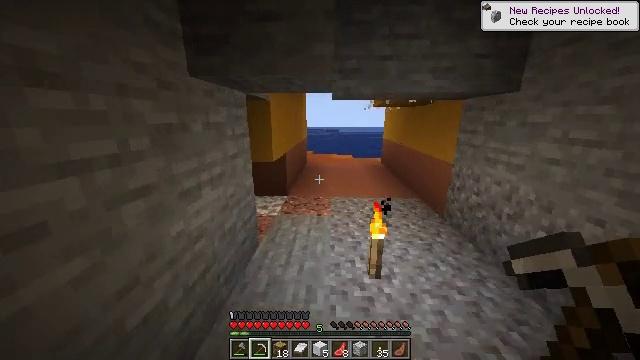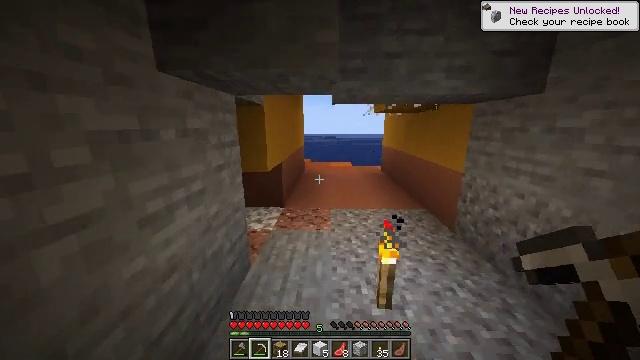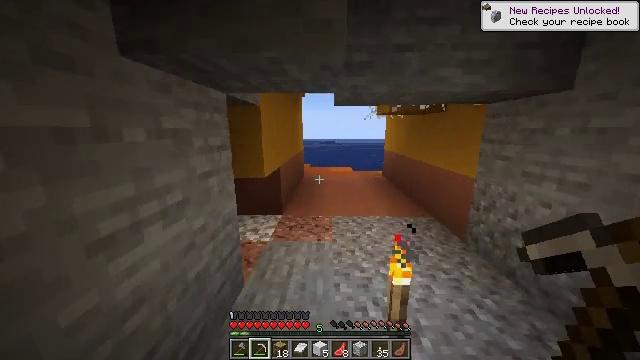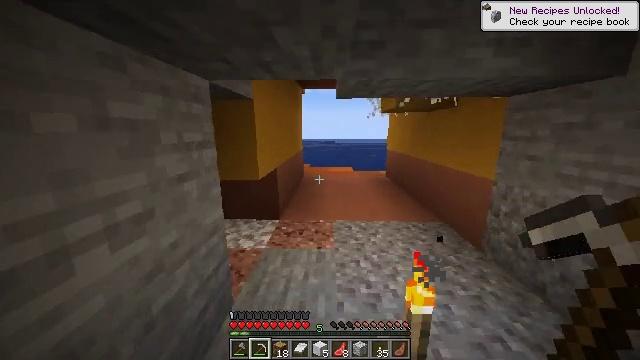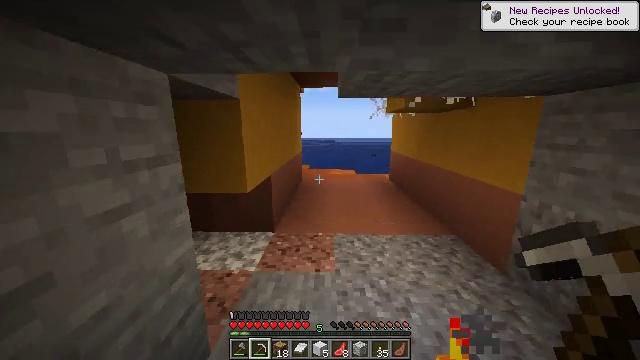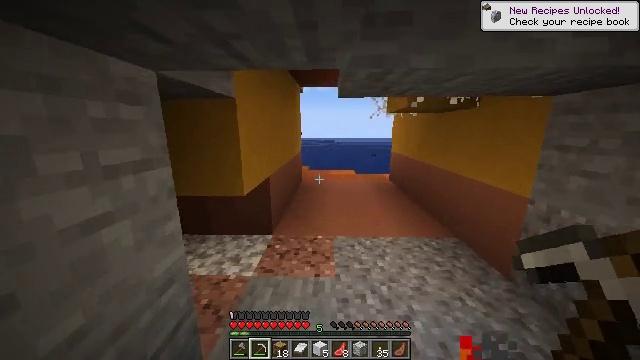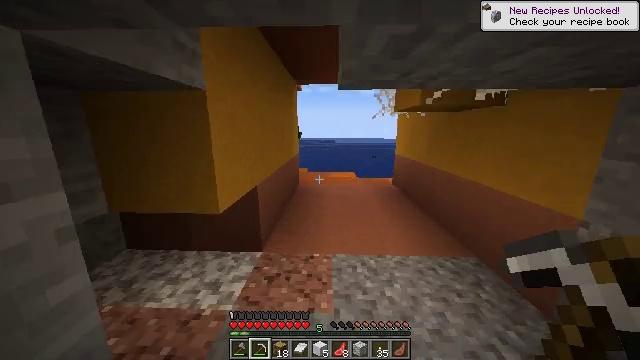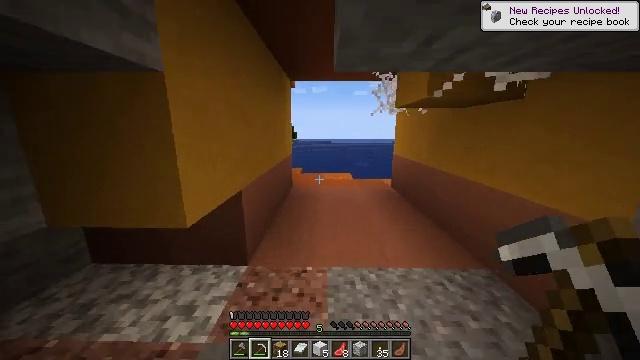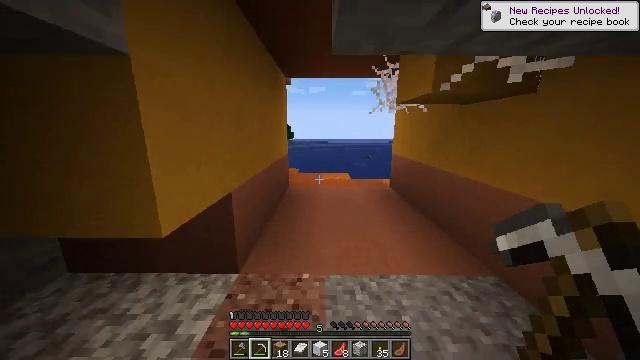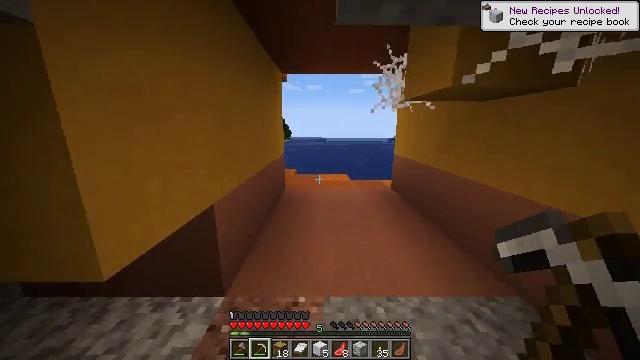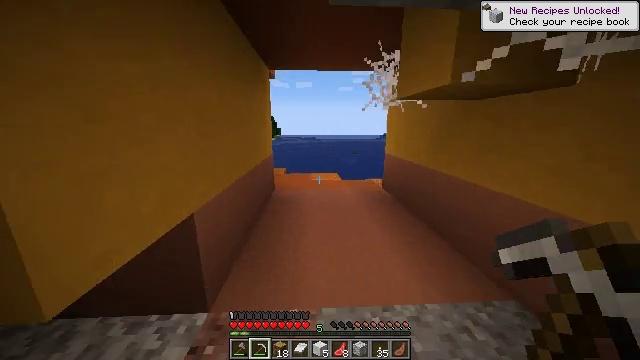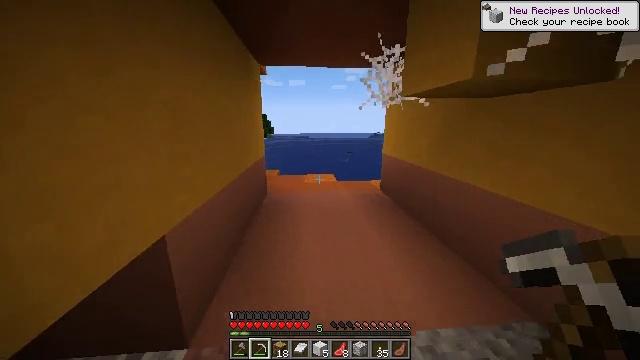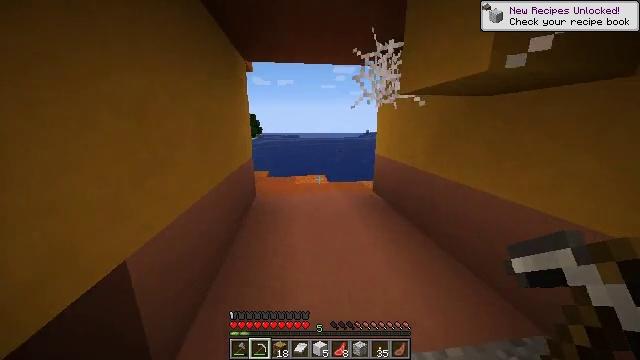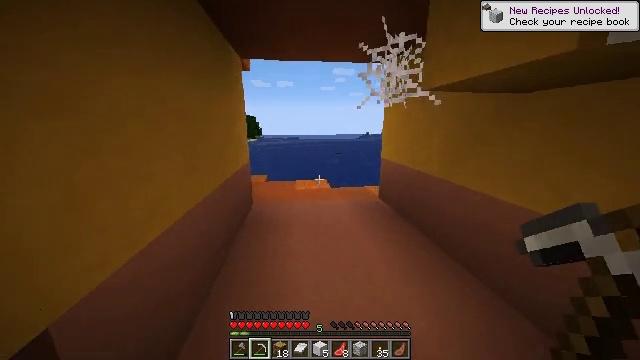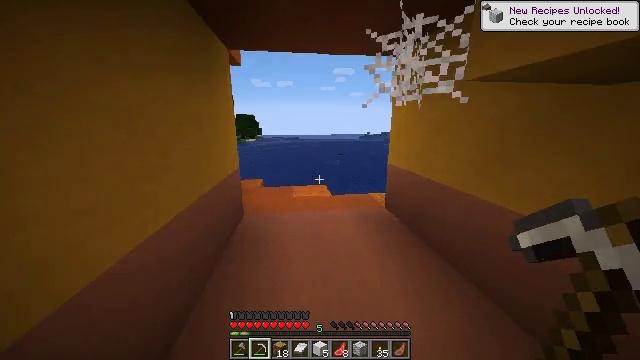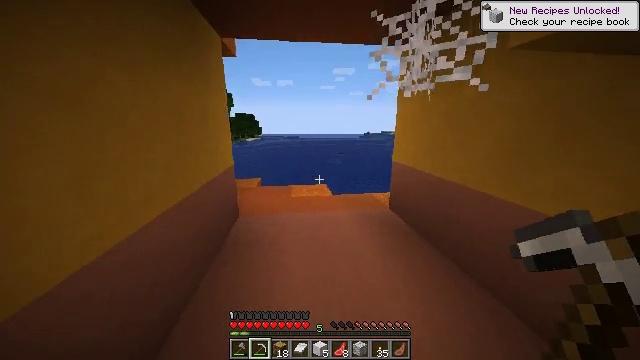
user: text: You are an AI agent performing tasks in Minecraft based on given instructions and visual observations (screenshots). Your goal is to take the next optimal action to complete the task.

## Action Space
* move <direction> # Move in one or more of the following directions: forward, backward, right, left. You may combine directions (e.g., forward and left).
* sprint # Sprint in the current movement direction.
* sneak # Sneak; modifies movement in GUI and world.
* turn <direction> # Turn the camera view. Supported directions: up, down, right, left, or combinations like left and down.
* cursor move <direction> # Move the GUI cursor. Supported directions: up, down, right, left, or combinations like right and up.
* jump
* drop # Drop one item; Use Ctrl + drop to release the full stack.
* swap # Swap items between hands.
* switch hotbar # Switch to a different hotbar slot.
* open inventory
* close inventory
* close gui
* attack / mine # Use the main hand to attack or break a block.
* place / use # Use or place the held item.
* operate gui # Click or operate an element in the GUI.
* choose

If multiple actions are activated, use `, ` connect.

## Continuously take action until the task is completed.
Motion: motion action
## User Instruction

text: Mine the orange terracotta block.
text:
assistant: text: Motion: move forward, sprint, turn up
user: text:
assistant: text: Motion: move forward, sprint, turn up
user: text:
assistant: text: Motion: move forward, sprint
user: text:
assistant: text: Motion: move forward, sprint
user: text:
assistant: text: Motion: move forward, sprint
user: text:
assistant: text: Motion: move forward, sprint
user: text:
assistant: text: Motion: move forward, sprint, turn right
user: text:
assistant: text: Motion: move forward, sprint
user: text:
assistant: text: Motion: move forward, sprint
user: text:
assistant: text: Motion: move forward, sprint, turn right
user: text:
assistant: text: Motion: move forward, sprint, turn right
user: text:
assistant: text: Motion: move forward, sprint, turn right
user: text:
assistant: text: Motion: move forward, sprint, jump
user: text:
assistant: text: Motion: move forward, sprint, jump
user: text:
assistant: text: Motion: move forward, sprint, jump
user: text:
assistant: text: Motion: move forward, sprint, jump
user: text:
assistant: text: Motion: move forward, sprint, turn left and up
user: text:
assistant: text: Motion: move forward, sprint, turn left
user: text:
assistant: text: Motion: move forward, sprint, turn left
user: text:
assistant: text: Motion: move forward, sprint
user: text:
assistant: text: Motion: move forward, sprint
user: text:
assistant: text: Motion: move forward, sprint, turn right
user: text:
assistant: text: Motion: move forward and move left, sprint, turn right
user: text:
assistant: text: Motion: move forward and move left, sprint, turn right
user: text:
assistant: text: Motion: move forward and move left, sprint, turn right and down
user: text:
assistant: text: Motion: move forward, sprint, turn right and down
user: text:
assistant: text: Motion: move forward, sprint, turn right and down
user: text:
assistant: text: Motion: move forward, sprint, turn right
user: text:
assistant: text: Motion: move forward, sprint, turn right
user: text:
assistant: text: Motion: move forward, sprint